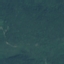
Land use / land cover: Forest